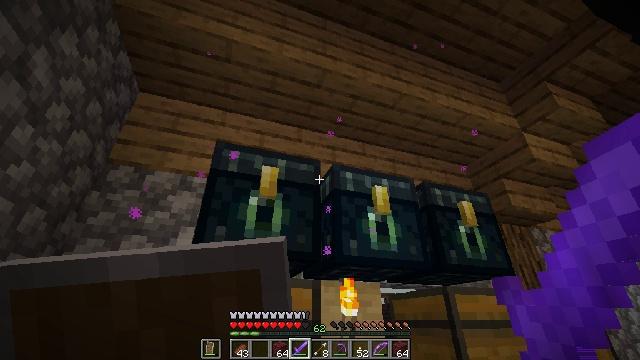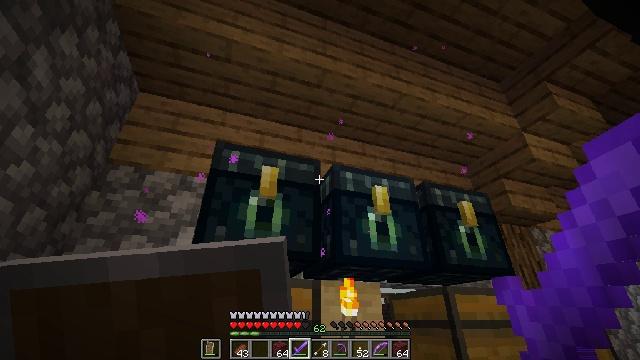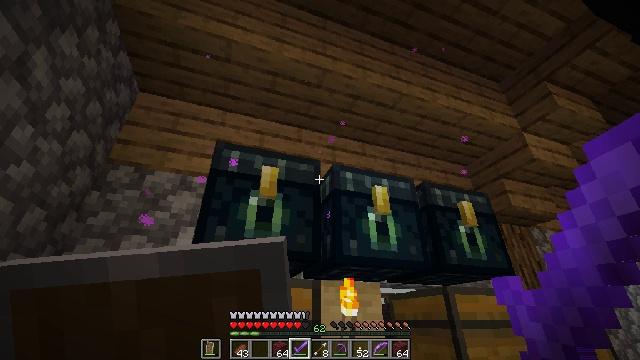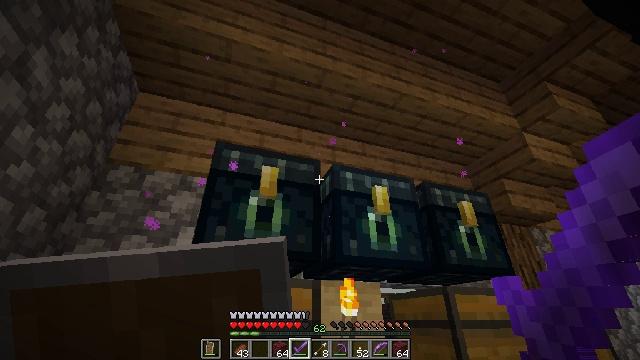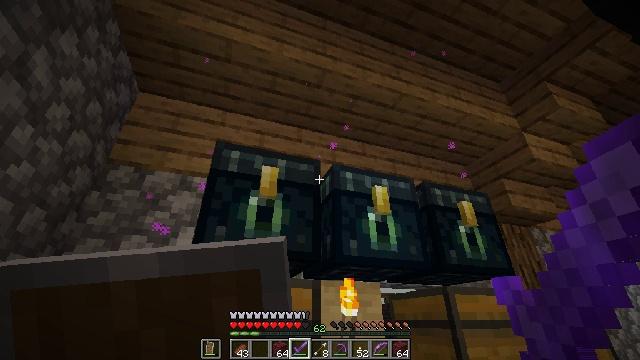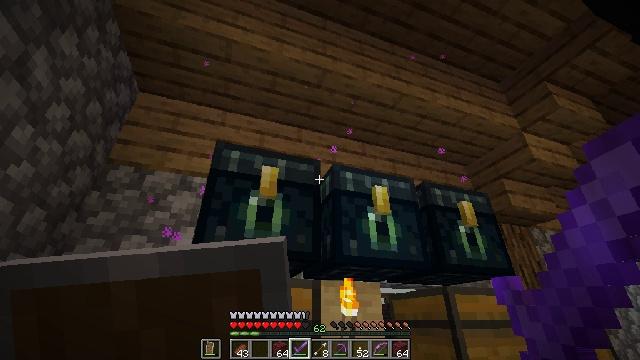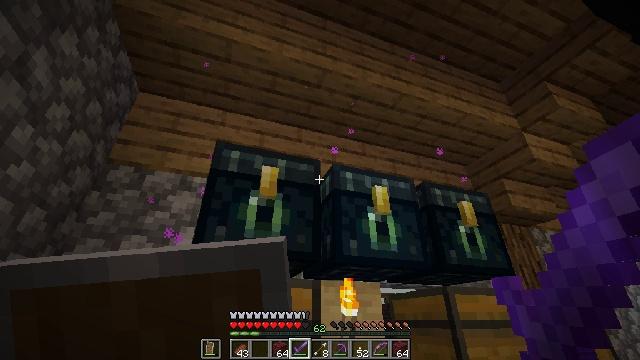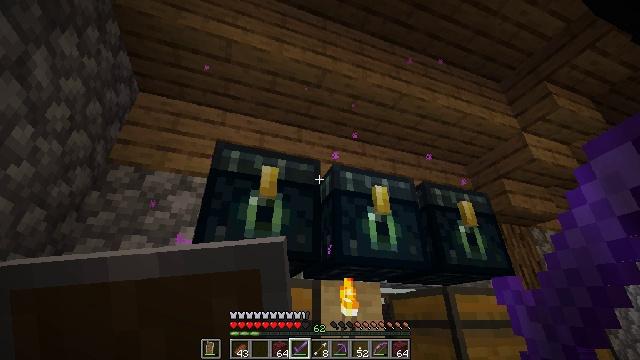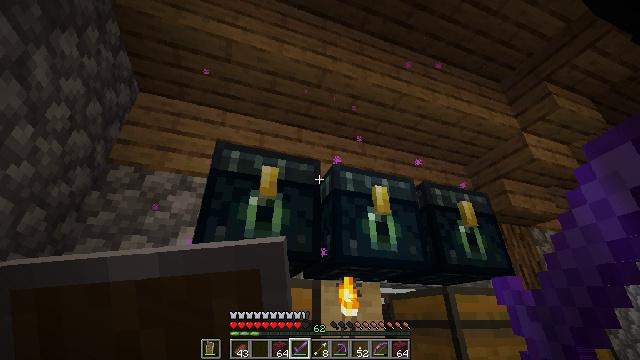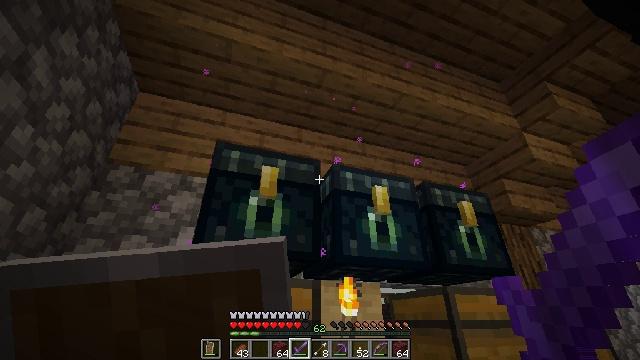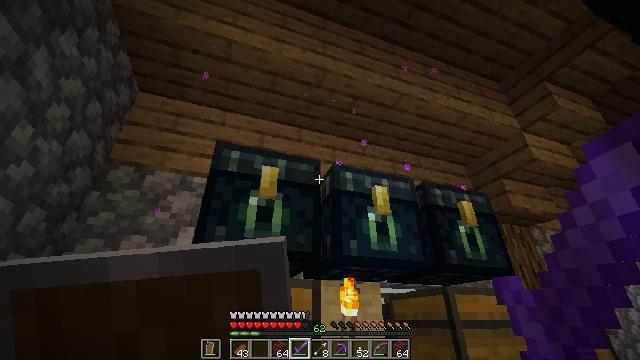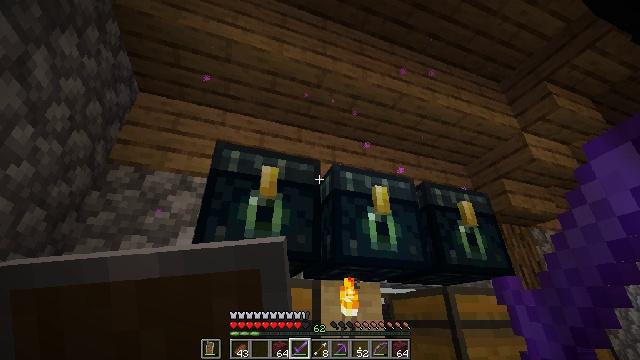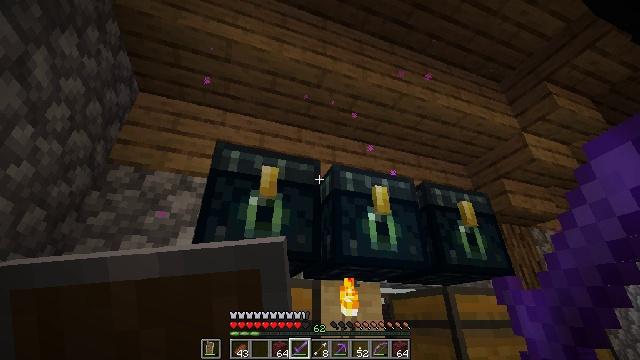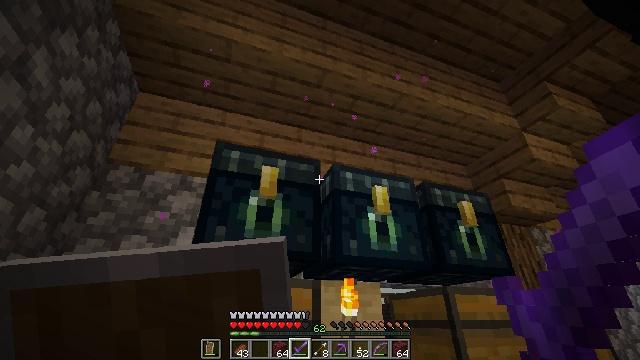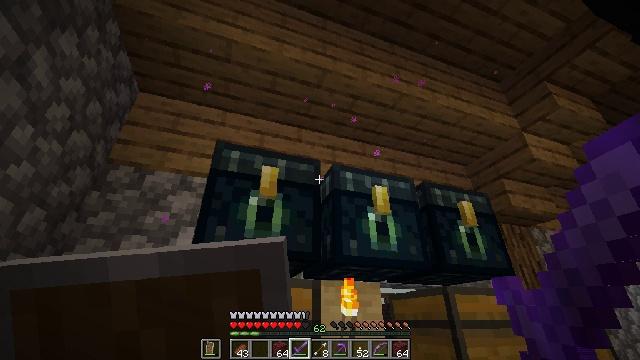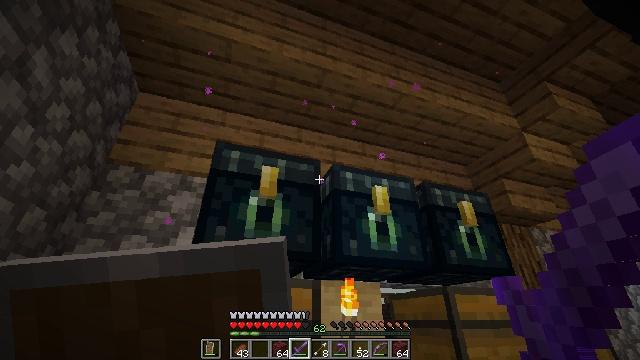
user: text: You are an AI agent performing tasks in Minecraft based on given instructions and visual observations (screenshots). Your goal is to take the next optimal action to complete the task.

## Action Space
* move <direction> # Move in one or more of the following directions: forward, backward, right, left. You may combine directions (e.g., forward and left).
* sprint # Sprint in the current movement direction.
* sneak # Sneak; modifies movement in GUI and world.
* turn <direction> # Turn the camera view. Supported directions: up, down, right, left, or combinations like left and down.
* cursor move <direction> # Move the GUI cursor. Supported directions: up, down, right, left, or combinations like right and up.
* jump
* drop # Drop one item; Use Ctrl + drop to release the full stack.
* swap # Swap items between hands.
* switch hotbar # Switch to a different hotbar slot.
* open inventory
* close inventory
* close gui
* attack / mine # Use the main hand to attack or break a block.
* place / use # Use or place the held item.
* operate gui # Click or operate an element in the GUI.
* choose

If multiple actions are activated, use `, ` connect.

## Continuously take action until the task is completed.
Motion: motion action
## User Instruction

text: Retrieve the ender chest safely.
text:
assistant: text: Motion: no_op
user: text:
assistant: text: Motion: no_op
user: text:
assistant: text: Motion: no_op
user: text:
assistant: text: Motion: no_op
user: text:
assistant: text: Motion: no_op
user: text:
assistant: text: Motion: no_op
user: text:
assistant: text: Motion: no_op
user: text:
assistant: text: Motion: no_op
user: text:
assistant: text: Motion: no_op
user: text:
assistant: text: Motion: no_op
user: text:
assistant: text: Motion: no_op
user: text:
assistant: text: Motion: no_op
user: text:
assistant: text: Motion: no_op
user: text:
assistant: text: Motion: no_op
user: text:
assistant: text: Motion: no_op
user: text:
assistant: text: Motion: no_op
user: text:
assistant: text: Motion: no_op
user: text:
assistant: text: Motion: no_op
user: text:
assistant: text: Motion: no_op
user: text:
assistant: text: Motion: no_op
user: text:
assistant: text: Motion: no_op
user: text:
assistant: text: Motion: no_op
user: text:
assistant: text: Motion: no_op
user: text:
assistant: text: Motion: no_op
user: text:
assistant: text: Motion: no_op
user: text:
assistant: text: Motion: no_op
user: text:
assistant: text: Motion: no_op
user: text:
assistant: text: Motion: no_op
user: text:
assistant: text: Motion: no_op
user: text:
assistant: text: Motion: no_op